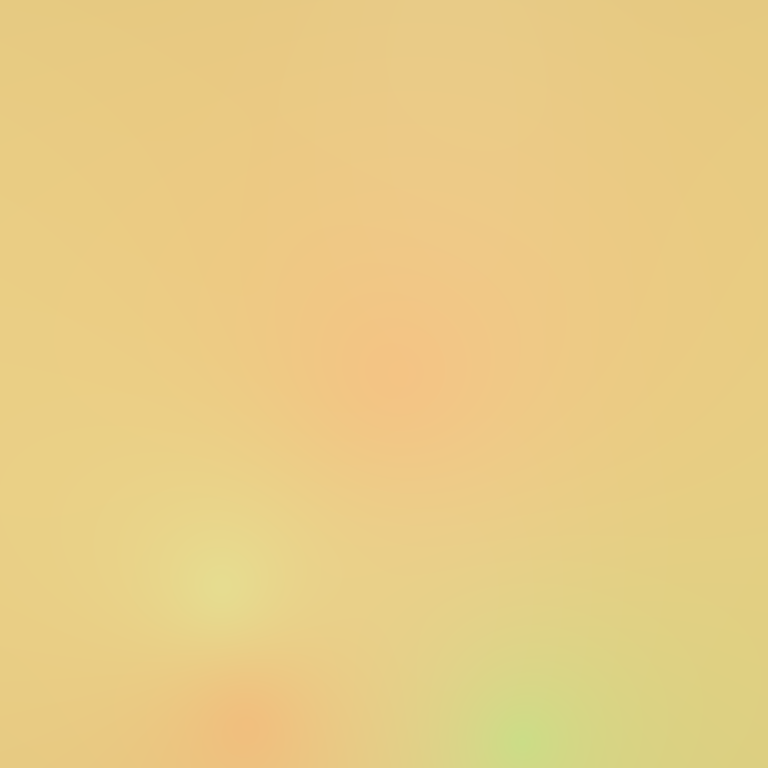
Abstract light effect, smooth gradient from soft yellow to gentle green, calm atmosphere, diffuse light, no room, no furniture, no objects.